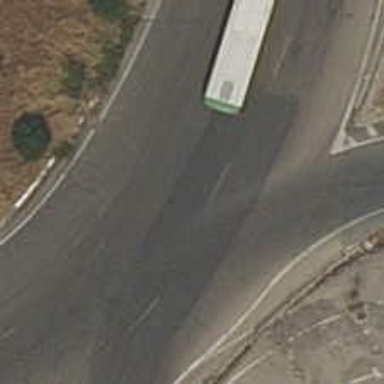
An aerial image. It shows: Primary highway with asphalt surface leading to roundabout.